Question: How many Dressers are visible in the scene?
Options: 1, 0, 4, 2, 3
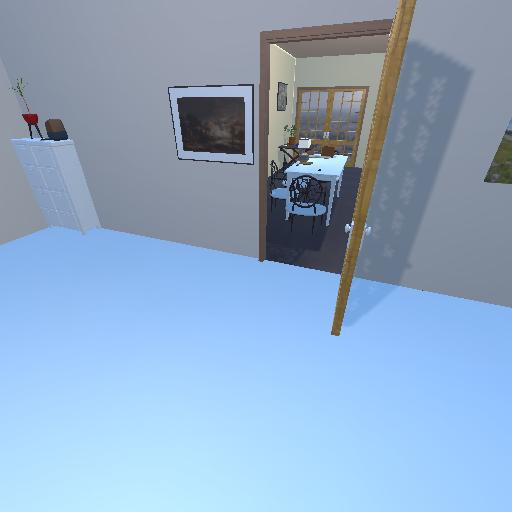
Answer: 1